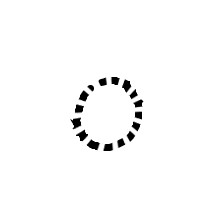
Shape: circle